Field crop: maize
Growth stage: 2
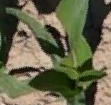
Species: maize